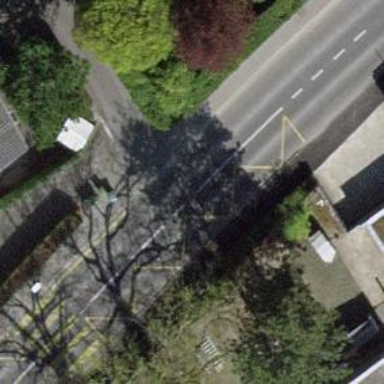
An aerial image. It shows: Public transport stop position.